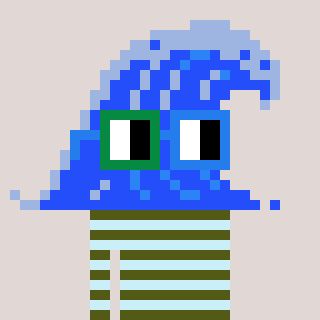
a pixel art character with square green and blue glasses, a wave-shaped head and a cold-colored body on a warm background